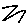
Label: zigzag